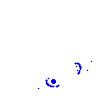
Particle: electron